Field crop: maize
Growth stage: 2
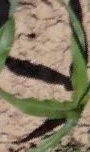
Species: maize